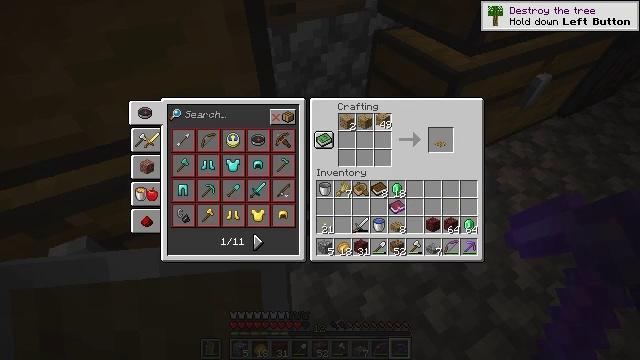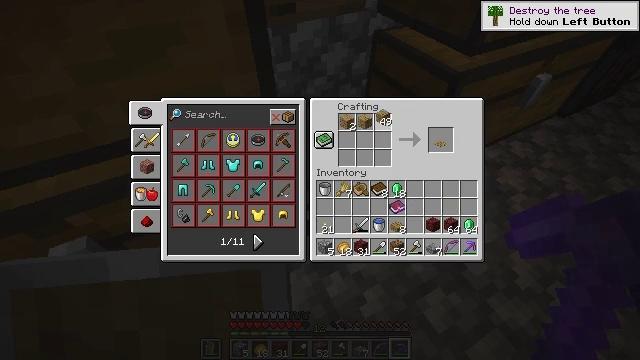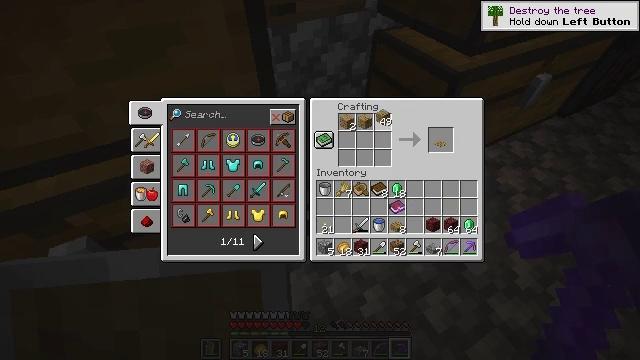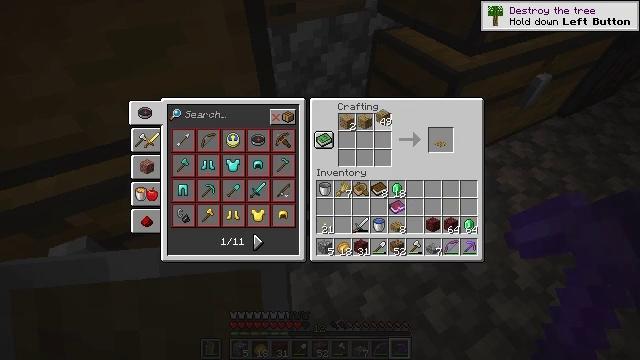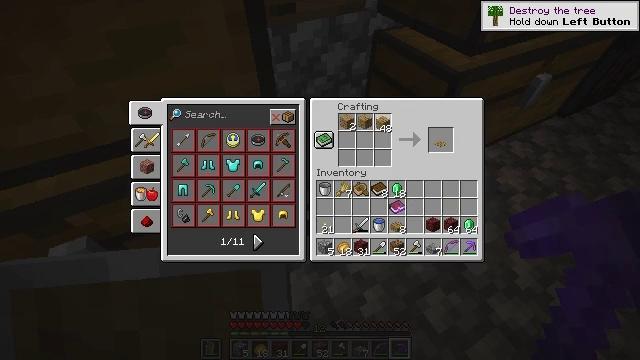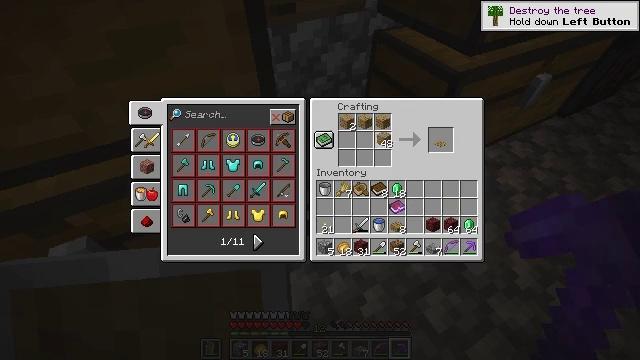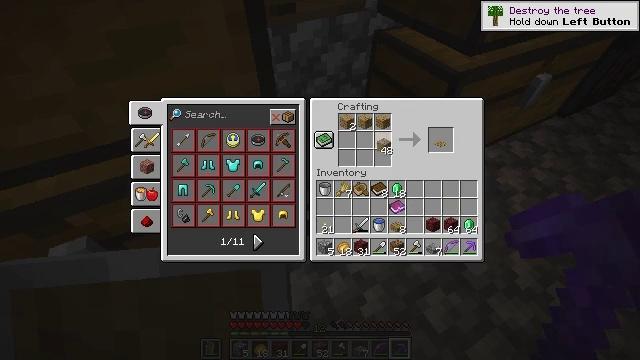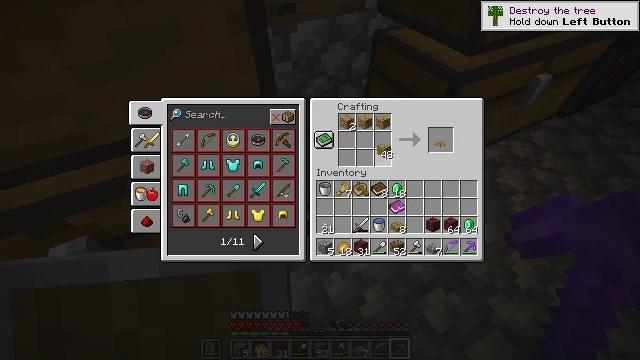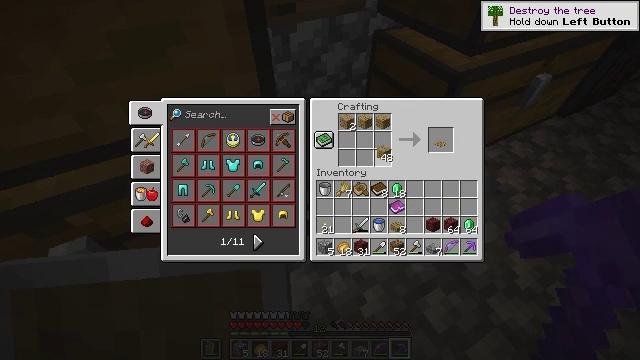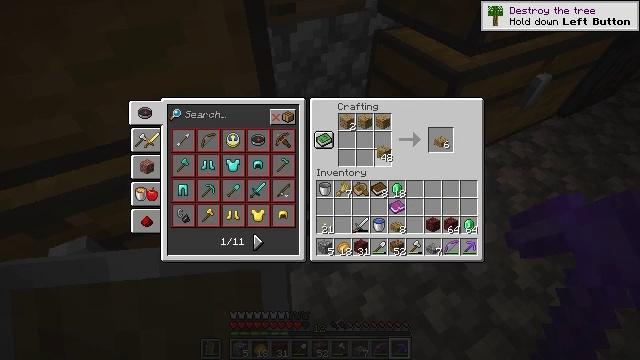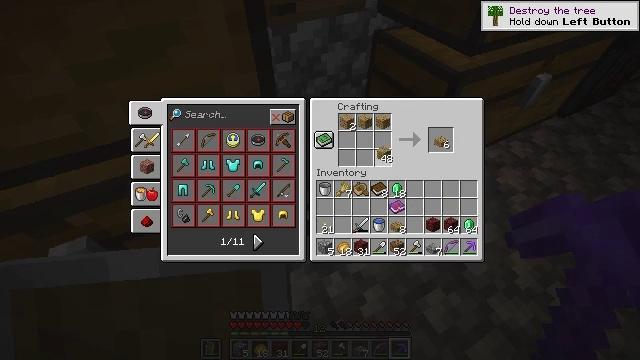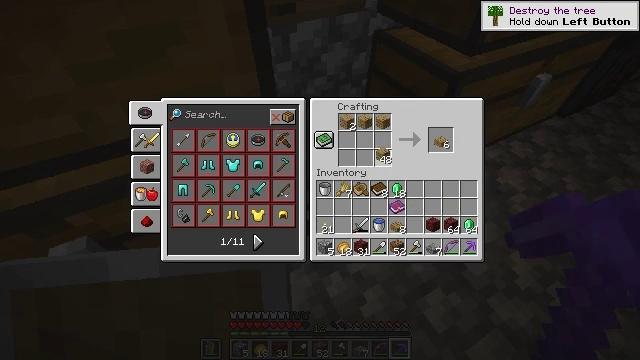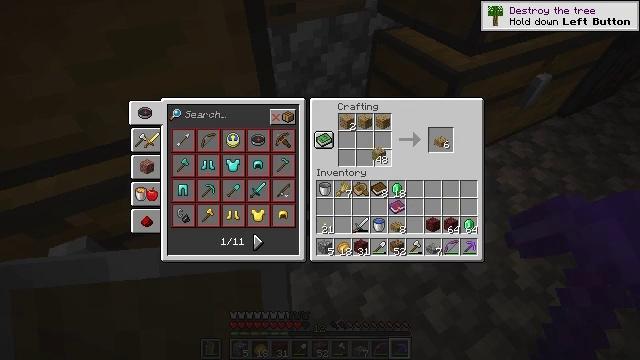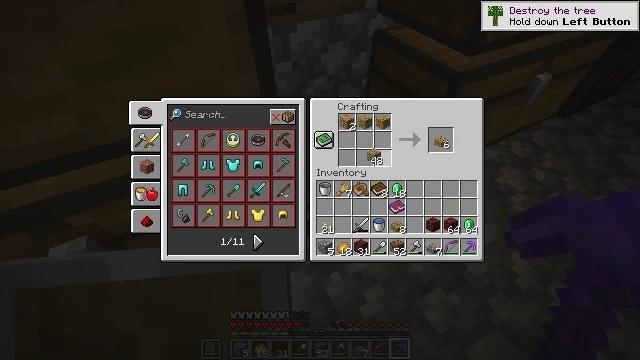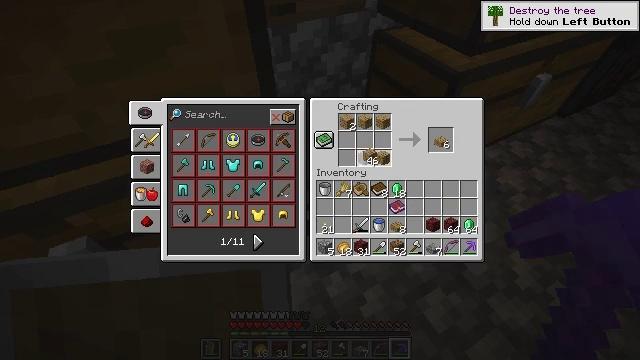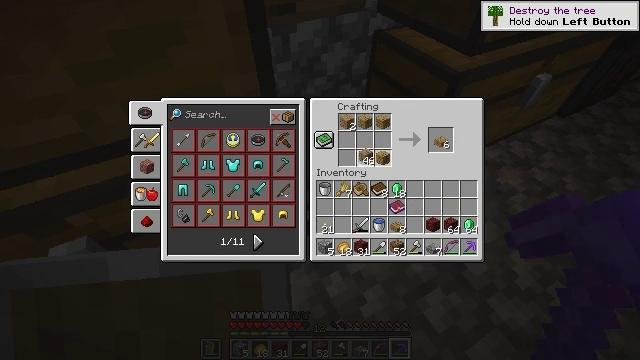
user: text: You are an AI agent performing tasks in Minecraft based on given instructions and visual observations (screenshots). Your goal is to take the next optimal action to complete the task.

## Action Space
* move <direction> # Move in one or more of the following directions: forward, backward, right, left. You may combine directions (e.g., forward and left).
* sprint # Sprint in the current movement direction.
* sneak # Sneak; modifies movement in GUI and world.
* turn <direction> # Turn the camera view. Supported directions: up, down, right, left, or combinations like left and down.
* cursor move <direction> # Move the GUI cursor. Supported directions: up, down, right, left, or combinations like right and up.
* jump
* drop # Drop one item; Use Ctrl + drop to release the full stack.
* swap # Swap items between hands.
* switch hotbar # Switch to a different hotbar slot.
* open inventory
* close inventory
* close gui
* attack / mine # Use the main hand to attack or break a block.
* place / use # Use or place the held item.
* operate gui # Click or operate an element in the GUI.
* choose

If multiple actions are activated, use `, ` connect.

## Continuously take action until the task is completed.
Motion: motion action
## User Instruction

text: Put materials in the crafting table to create a bookshelf.
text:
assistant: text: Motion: use / place
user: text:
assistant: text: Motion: use / place
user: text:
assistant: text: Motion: use / place
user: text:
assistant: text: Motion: turn down
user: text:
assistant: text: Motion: turn down
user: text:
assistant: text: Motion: no_op
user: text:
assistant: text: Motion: no_op
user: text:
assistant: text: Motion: no_op
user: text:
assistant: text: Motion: no_op
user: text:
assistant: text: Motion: no_op
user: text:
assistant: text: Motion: use / place
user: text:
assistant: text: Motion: use / place
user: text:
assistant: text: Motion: use / place
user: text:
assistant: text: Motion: use / place
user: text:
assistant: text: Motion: use / place
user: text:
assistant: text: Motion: use / place
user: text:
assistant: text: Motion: use / place
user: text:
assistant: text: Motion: use / place
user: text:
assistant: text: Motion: use / place
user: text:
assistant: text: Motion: use / place
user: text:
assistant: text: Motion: use / place
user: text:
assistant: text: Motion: use / place
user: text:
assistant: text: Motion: use / place
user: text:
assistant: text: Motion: no_op
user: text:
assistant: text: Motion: no_op
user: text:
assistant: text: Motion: turn right
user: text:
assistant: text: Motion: turn right
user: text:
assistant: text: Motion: no_op
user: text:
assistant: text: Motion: no_op
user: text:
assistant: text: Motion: no_op